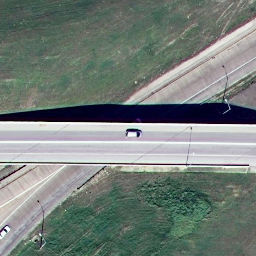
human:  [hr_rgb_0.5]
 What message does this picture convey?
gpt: overpass